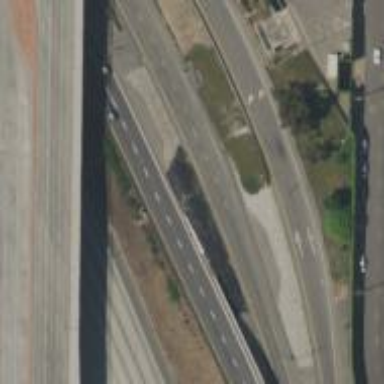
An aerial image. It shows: Motorway link.